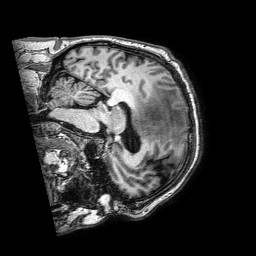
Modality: T1w
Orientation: sagittal
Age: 54
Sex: male
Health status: ill
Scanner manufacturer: philips
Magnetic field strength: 3 T
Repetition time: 0.006866 s
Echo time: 0.003096 s